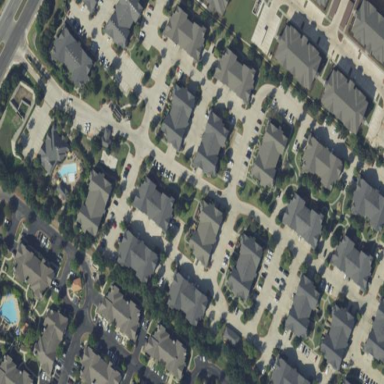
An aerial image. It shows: Residential area with apartments.